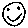
Label: smiley face